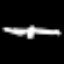
Label: airplane